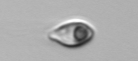
Label: Cryptophyta